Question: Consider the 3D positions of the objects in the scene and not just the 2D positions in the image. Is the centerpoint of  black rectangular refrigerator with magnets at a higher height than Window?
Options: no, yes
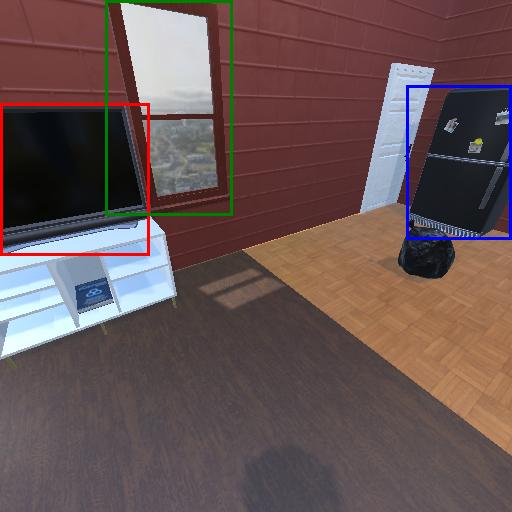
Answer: no